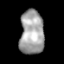
Tissue: lung
Cell type: Endothelial cells
Senescence score: 0.5639
Nuclear area (px): 1040
Mean DAPI intensity: 164.43